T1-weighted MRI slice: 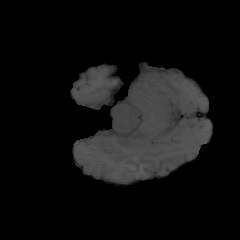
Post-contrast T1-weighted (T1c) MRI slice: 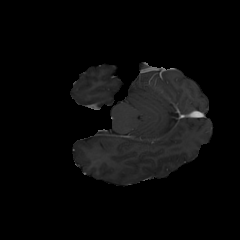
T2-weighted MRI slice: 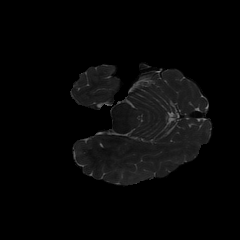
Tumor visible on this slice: no